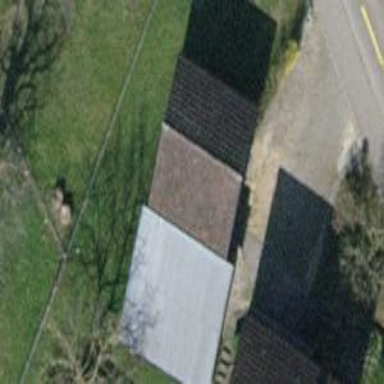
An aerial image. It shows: Shed.